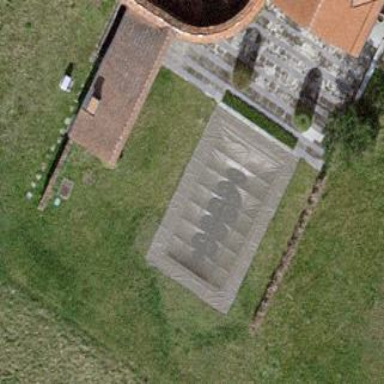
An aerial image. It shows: Swimming pool located in leisure land.